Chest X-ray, PA view. Patient: 55 years old, sex M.
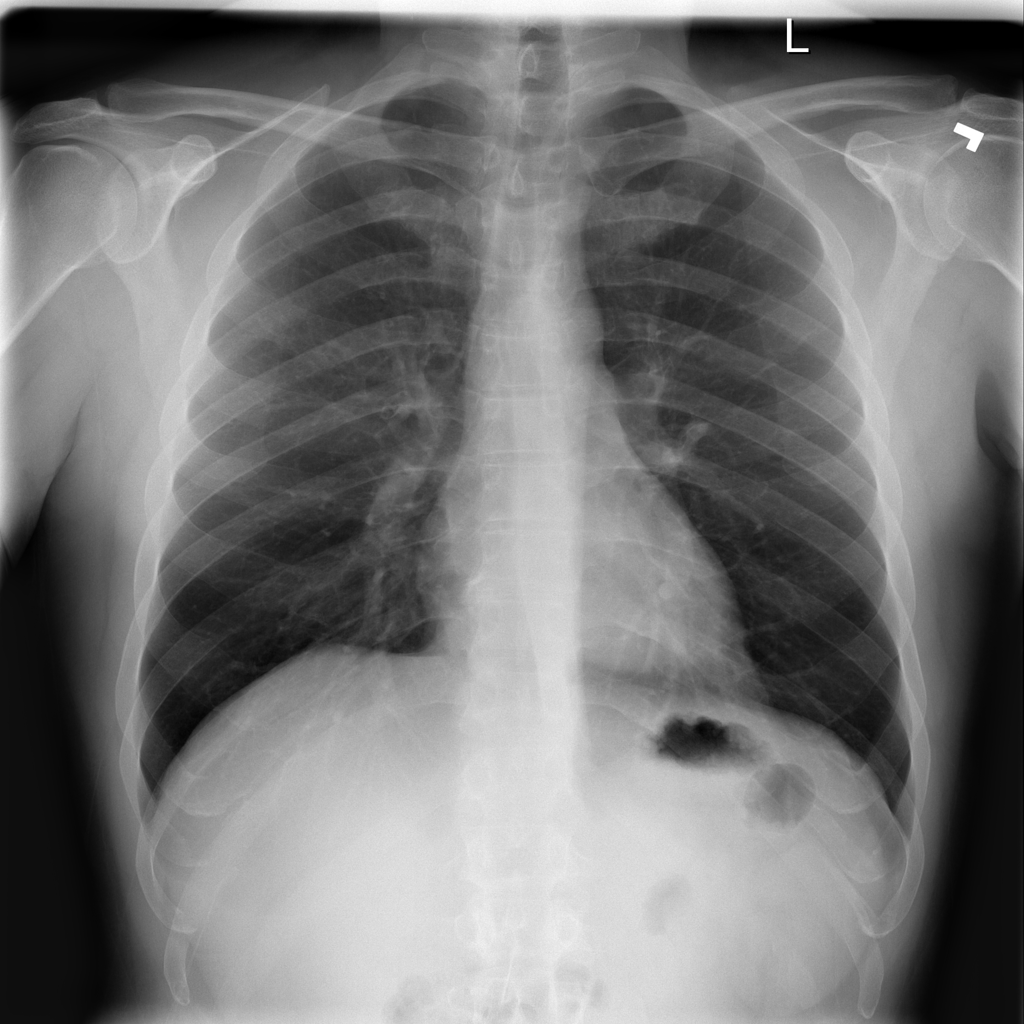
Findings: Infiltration